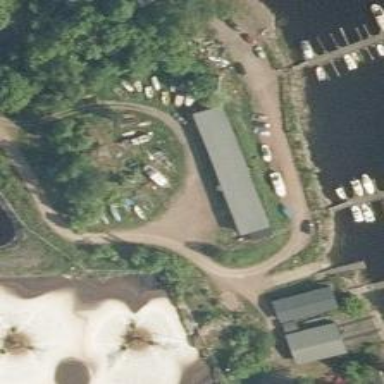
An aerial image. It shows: Boatyard located near waterway.